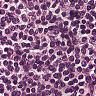
Metastatic tissue present: no